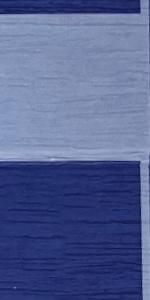
Label: Empty